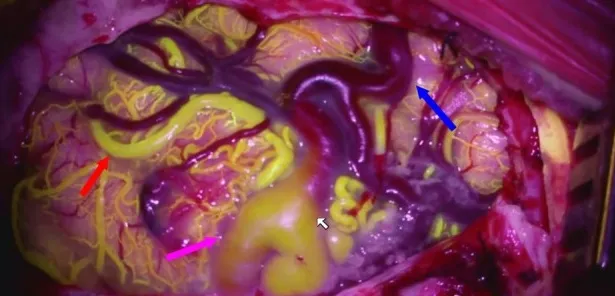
Fluorescein videoangioram of a parietal AVM demonstrates the relative flow in different components of the AVM: feeding artery (red arrow), arterialized vein (purple arrow), and normal vein (blue arrow).
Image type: medical_photograph (other_medical_photograph)